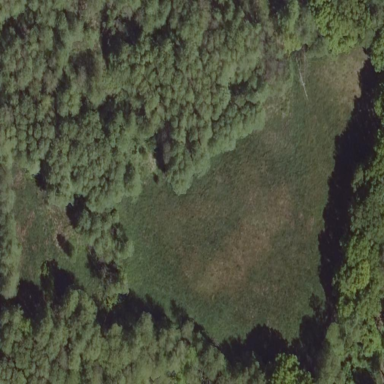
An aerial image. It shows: Beautiful meadow.